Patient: sex M, age 68
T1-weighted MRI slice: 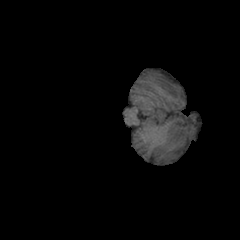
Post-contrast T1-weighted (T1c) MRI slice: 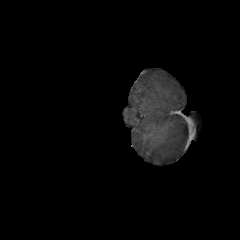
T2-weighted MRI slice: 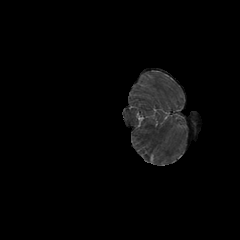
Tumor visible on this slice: no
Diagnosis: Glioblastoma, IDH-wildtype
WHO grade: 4